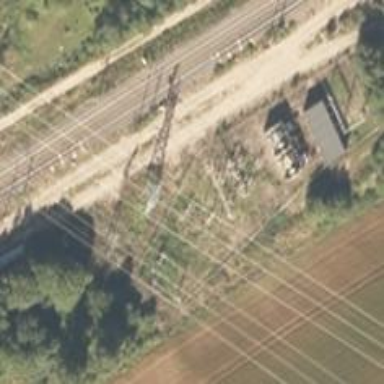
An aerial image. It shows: Traction substation for powering transportation systems.